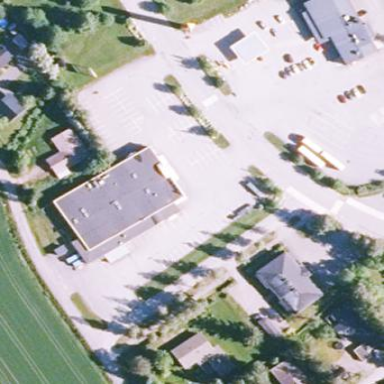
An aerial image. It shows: Supermarket building.